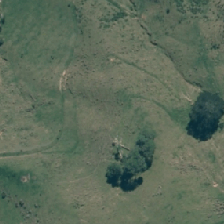
Land cover: low_producing_grassland